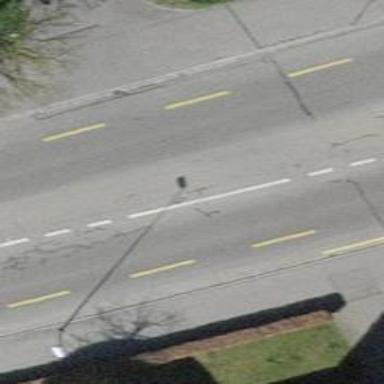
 featuring lane for cyclists on both sides."